Interaction volume radius: 5 \u00c5
Interaction volume height: 15 \u00c5
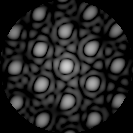
Disorder parameter: 0.1345